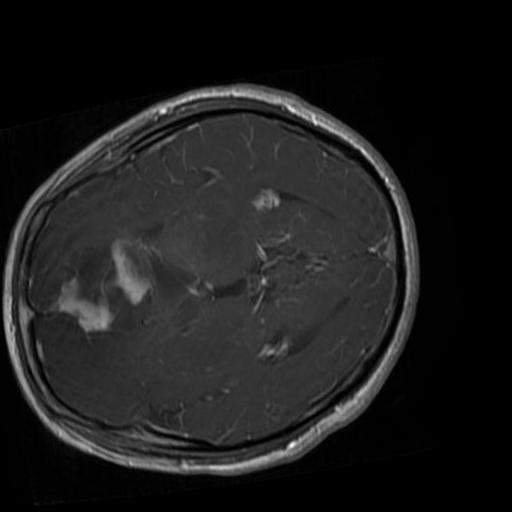
Label: brain_glioma